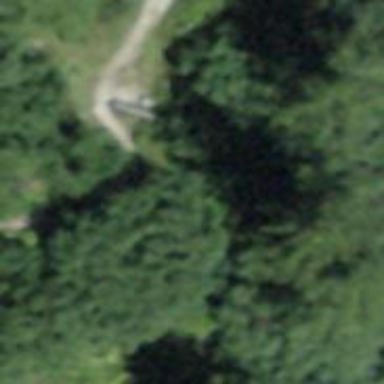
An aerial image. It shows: Bench for seating.